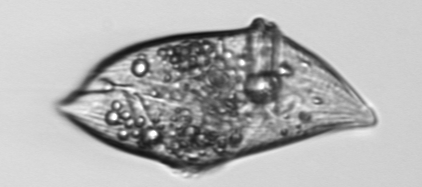
Label: Gyrodinium